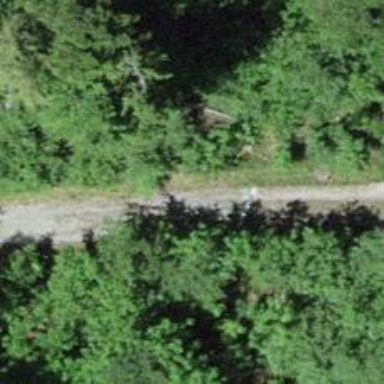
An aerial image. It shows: Gravel track with grade 2 tracktype. The trail visibility is excellent.